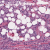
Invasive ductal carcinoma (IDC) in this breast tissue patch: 1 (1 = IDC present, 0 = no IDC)